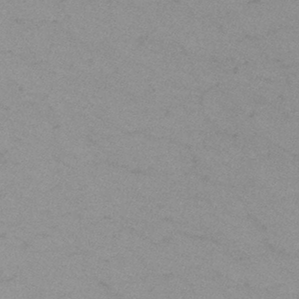
Label: frost